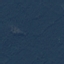
Land use / land cover class: Forest